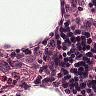
Metastatic tissue present: yes